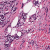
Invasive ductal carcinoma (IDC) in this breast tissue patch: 0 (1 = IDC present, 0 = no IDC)